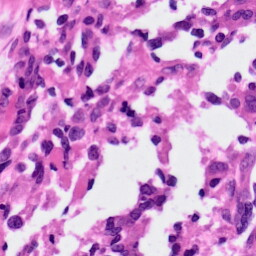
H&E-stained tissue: Ovarian